Field crop: maize
Growth stage: 2
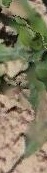
Species: maize